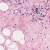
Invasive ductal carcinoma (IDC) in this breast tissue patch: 0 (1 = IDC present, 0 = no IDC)